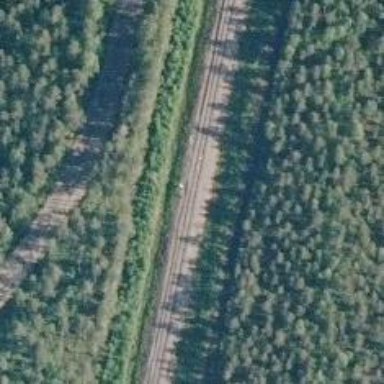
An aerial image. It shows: Railway signal.